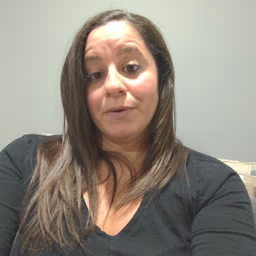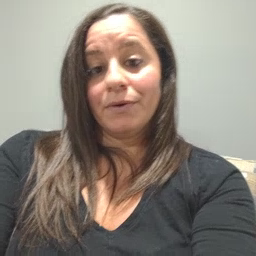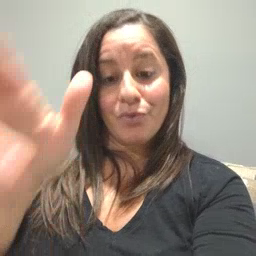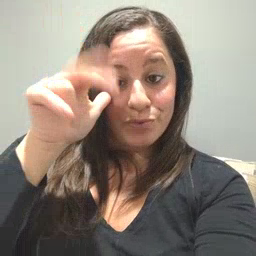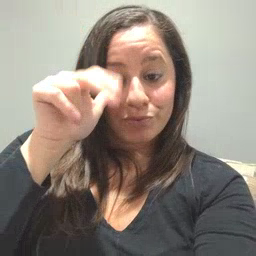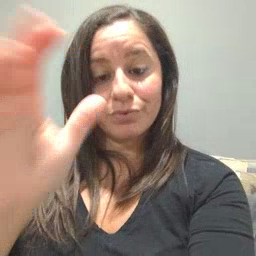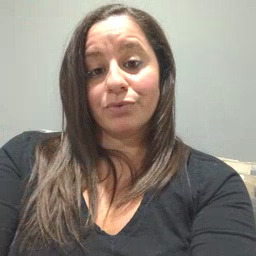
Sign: horse